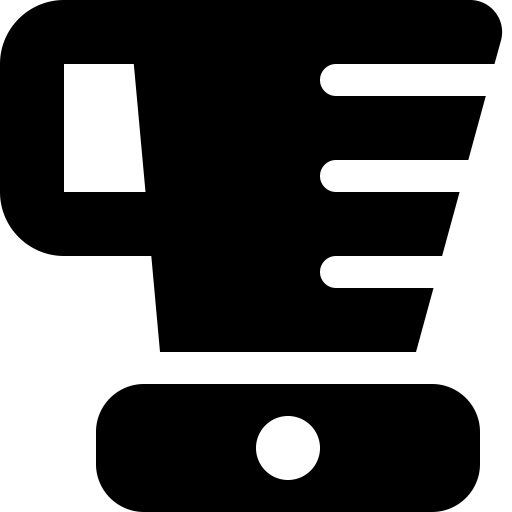
Tags: icon, FontAwesome, fa-icon, solid, blender